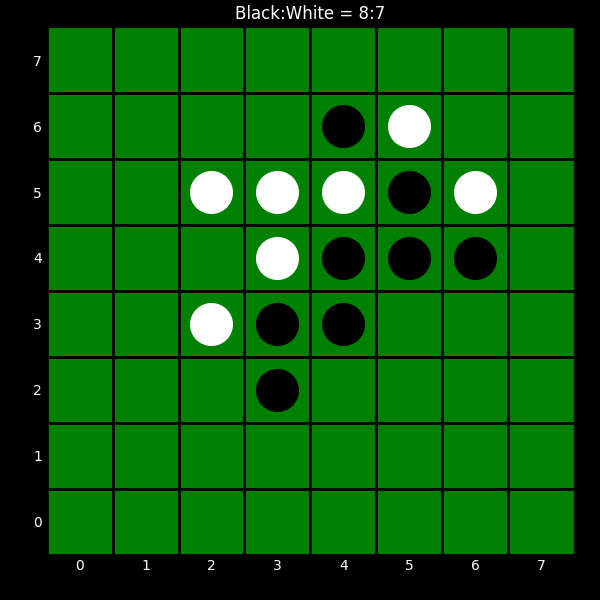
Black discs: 8
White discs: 7